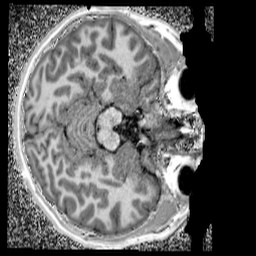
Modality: UNIT1_denoised
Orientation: axial
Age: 12
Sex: male
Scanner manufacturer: siemens
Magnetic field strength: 3 T
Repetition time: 4 s
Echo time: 0.00299 s